Question: I have twitter bootstrap 2.04 as part of my project. I have the following HTML:
'''
<div class="row-fluid">
<div class="span10 bgcolor">
<div class="control-group">
<label class="control-label" for="street">Street</label>
<div class="controls">
<input type="text" class="input-xxlarge" id="street">
<span class="help-block">This field has error.</span>
</div>
</div>
</div>
</div>
'''

How do I get the background colour to go all the way to the right, i.e. at least 10 if not 12 bootstrap columns? you can see a little bit of the yellow colout I'm trying to match along the top of the pic.
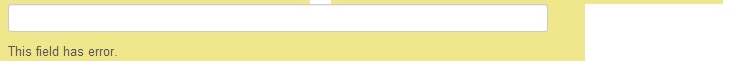
Answer: You won't be able to set the color outside of the span10 without overriding Bootstrap's span10 class, which I wouldn't recommend. You could try this (hasn't been tested):
'''
<div class="row-fluid bgcolor span12">
<div class="span10">
<div class="control-group">
<label class="control-label" for="street">Street</label>
<div class="controls">
<input type="text" class="input-xxlarge" id="street">
<span class="help-block">This field has error.</span>
</div>
</div>
</div>
'''
Or just change your span10 to span12